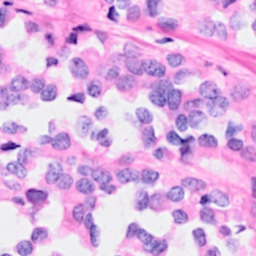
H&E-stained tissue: Breast